Aerial crown-view tile of a tropical tree (Barro Colorado Island, Panama), acquired 20250715:
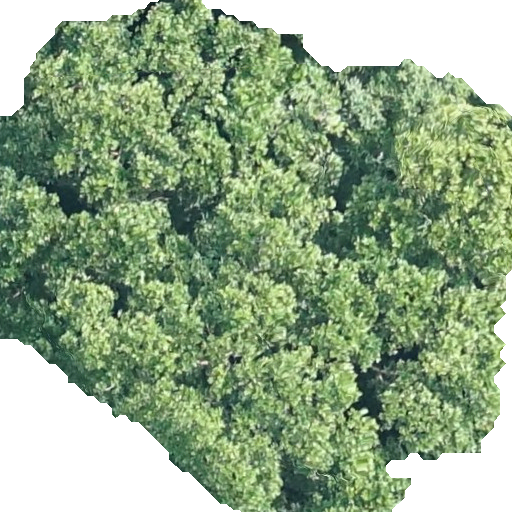
Species: Anacardium excelsum
GBIF accepted scientific name: Anacardium excelsum
Crown area: 317.89 m²